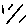
Label: line